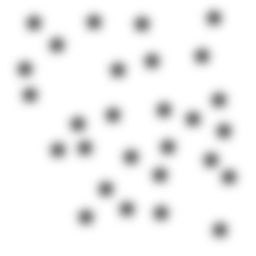
Squares: 0
Triangles: 0
Stars: 28
Total shapes: 28